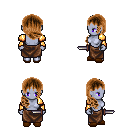
a pixel art fantasy rpg character, female body template, dark elf, purple skin, gold arm armor, robe skirt, brown right-swept hairstyle, brown slippers, dagger, four views (front, back, left, right), 2x2 character sprite sheet, small pixel art, hard edges, no anti-aliasing